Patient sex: M
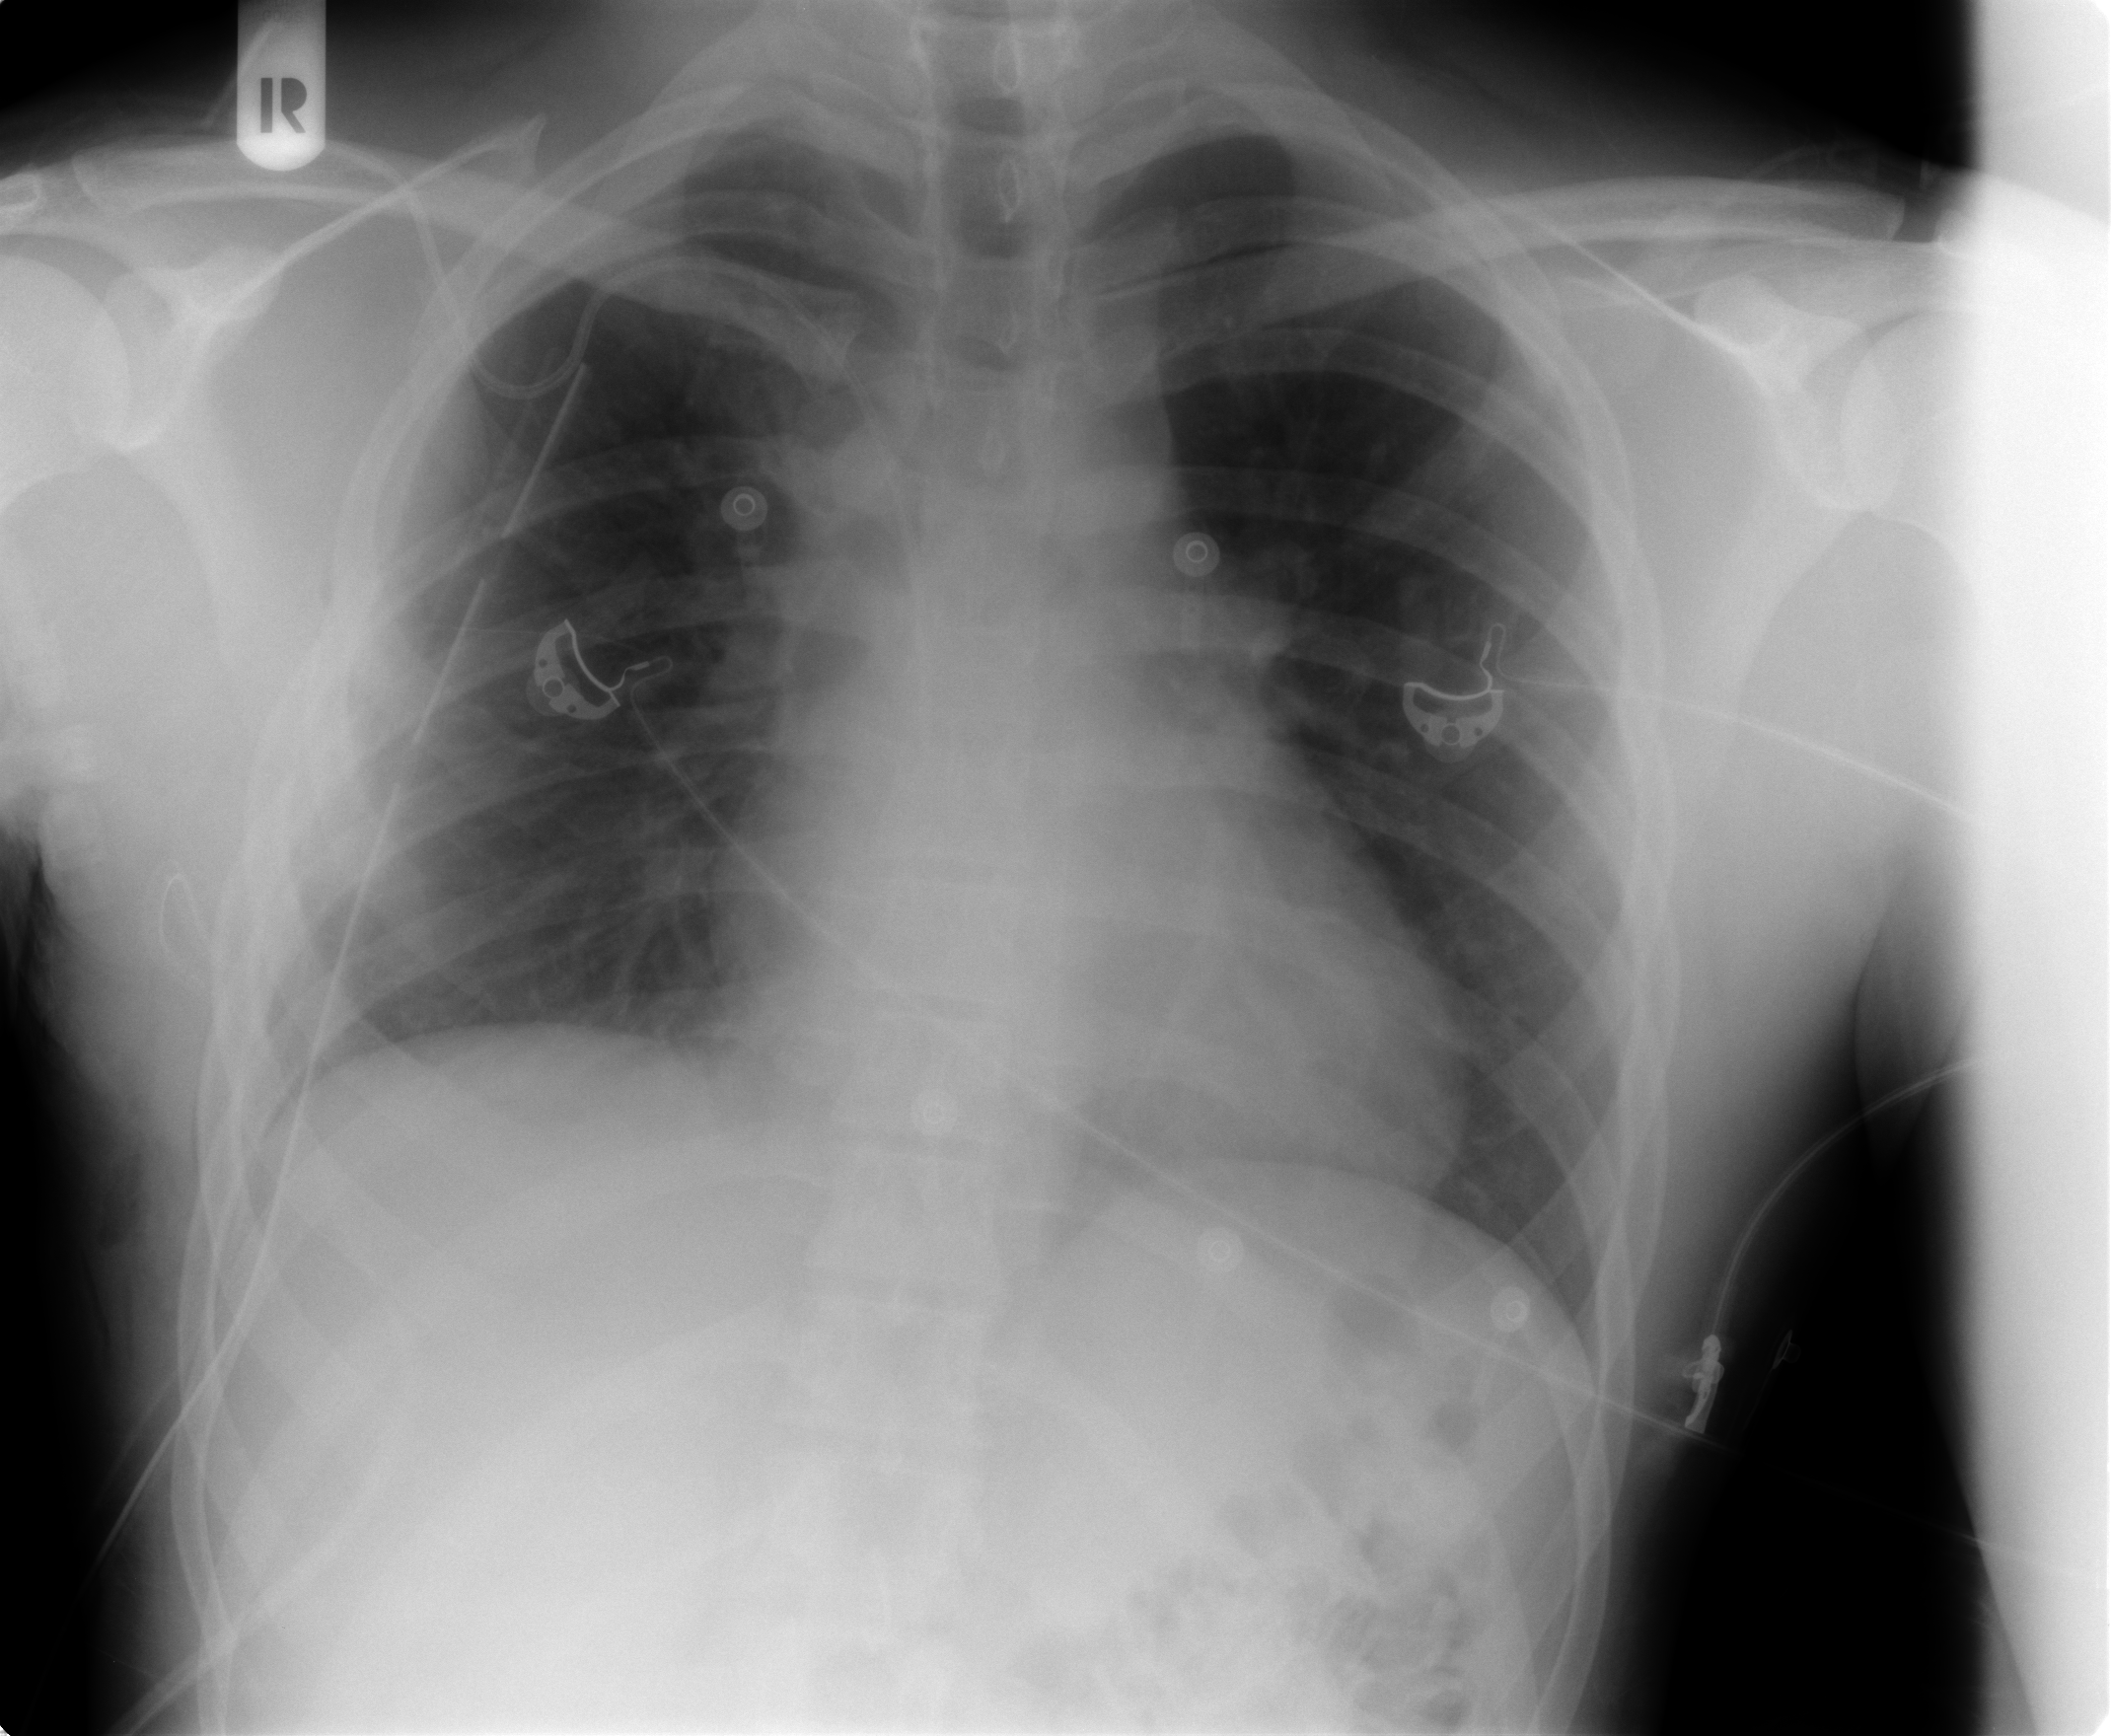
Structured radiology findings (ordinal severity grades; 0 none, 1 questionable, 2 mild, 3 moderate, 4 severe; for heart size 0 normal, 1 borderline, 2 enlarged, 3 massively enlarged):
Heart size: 0
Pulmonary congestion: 1
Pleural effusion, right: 0
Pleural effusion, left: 0
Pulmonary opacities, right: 0
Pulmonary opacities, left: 0
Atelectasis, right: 2
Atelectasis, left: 0